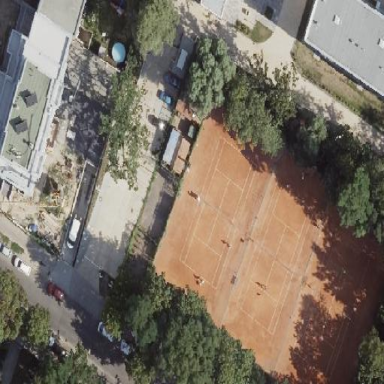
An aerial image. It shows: Clay tennis court on pitch.